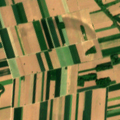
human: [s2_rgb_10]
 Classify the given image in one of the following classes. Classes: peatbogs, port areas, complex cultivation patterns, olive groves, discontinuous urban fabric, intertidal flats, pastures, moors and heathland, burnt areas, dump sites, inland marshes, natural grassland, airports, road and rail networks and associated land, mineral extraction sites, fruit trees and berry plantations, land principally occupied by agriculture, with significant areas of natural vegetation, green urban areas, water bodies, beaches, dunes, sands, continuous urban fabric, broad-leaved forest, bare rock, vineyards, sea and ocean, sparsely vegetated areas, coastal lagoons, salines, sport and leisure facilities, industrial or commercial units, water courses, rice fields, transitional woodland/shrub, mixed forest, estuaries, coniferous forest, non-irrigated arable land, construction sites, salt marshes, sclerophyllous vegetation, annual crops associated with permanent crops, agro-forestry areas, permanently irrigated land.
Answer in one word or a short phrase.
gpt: non-irrigated arable land, complex cultivation patterns, land principally occupied by agriculture, with significant areas of natural vegetation